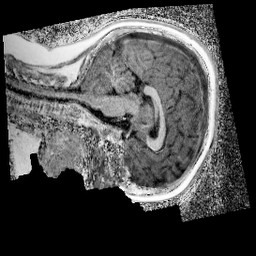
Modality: UNIT1_denoised
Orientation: sagittal
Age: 9
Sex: male
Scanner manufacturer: siemens
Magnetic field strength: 3 T
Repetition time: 4 s
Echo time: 0.00299 s